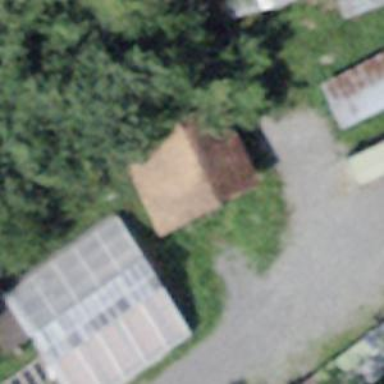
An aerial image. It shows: Barn.